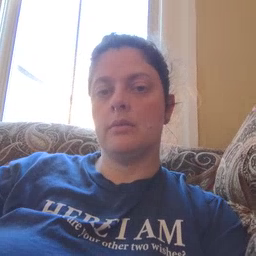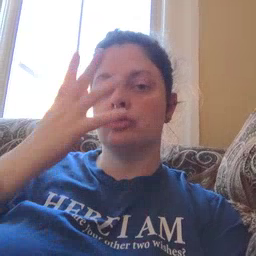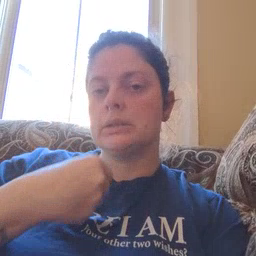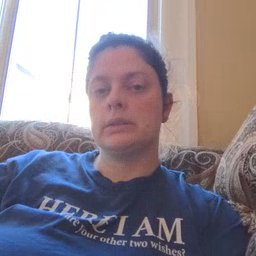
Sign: pretty